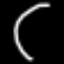
Label: octagon